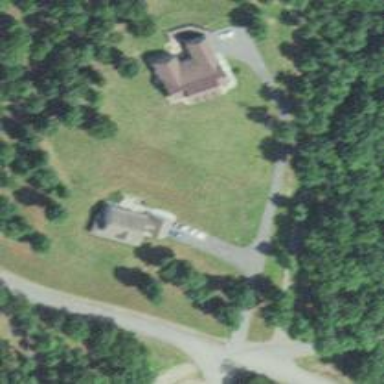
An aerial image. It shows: Driveway.